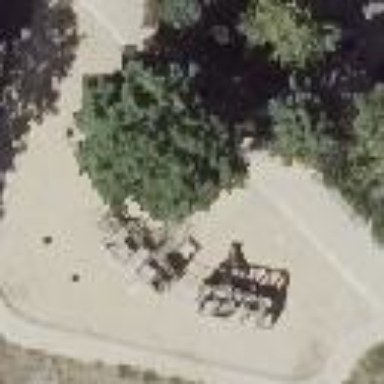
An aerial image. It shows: Sandpit playground.